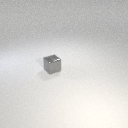
small gray metal cube